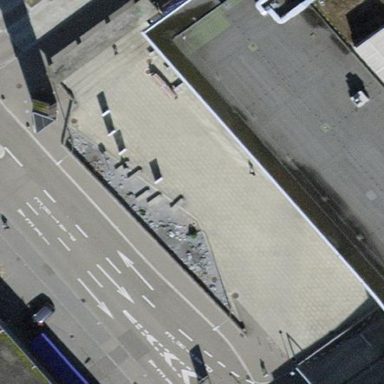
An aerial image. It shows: Pedestrian road made of concrete plates.